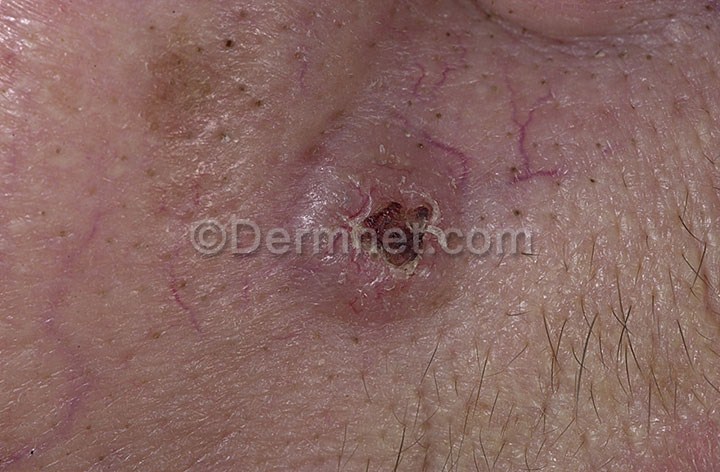
Disease: Actinic Keratosis Basal Cell Carcinoma and other Malignant Lesions